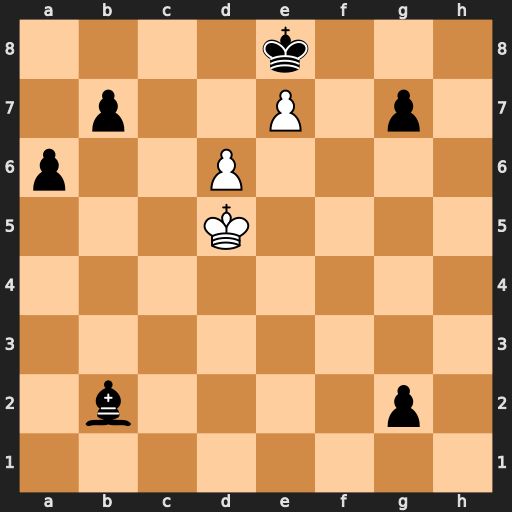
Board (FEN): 4k3/1p2P1p1/p2P4/3K4/8/8/1b4p1/8
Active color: w
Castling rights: -
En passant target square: -
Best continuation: Ke6 a5 d7#